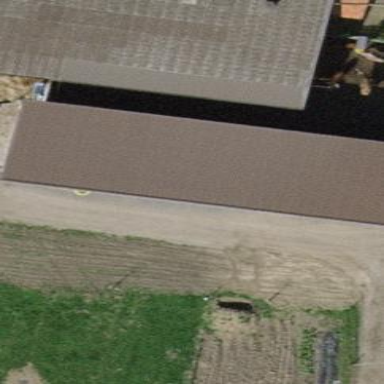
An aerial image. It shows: Skillion-roofed farm auxiliary building.